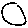
Label: circle